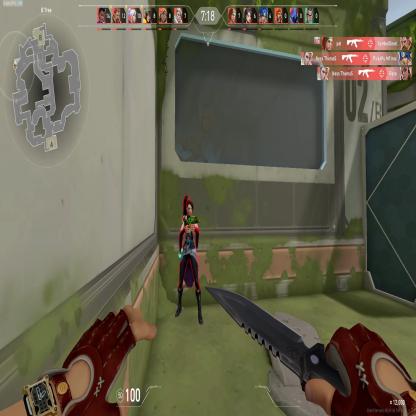
Label: enemy